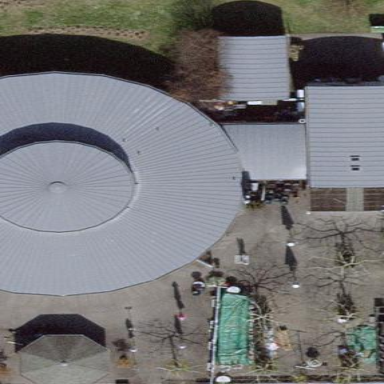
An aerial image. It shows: Restaurant in building.